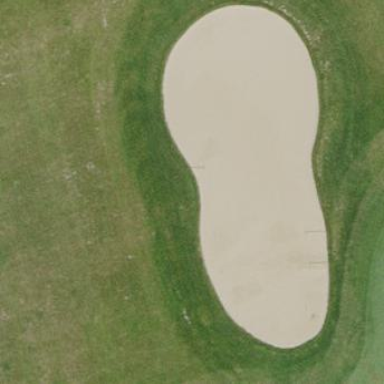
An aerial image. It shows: Golf bunker filled with natural sand.